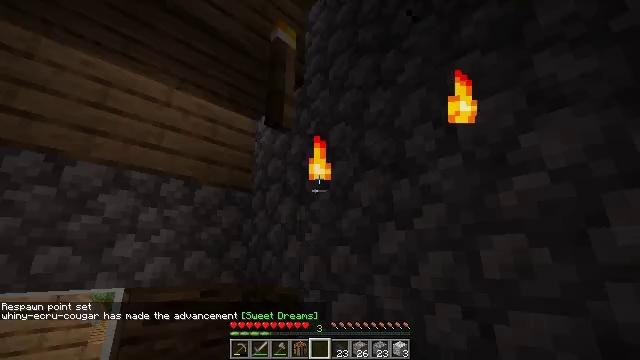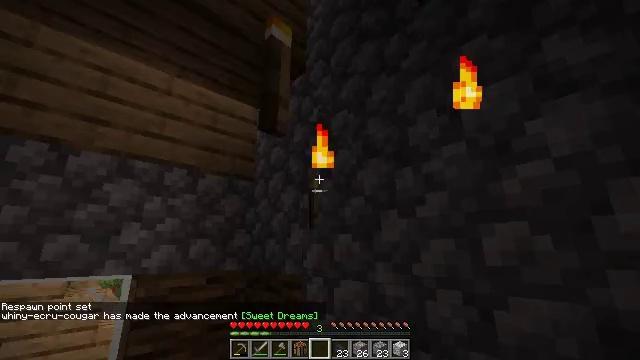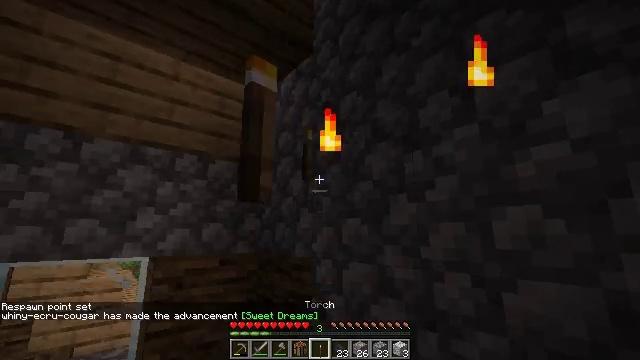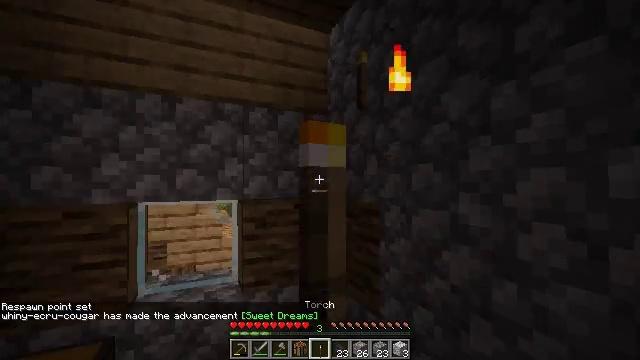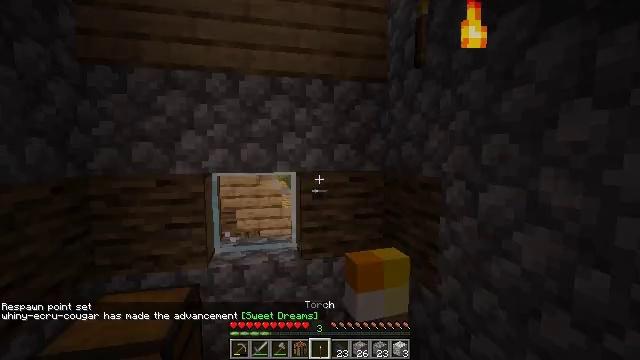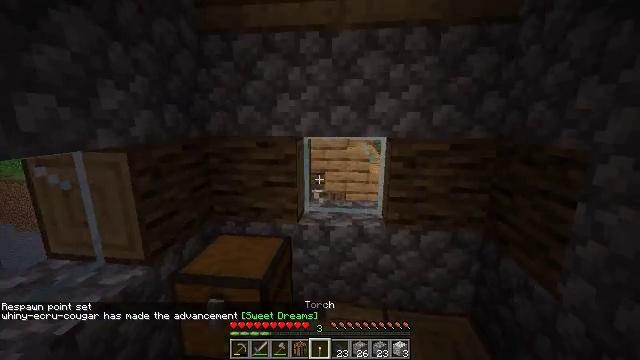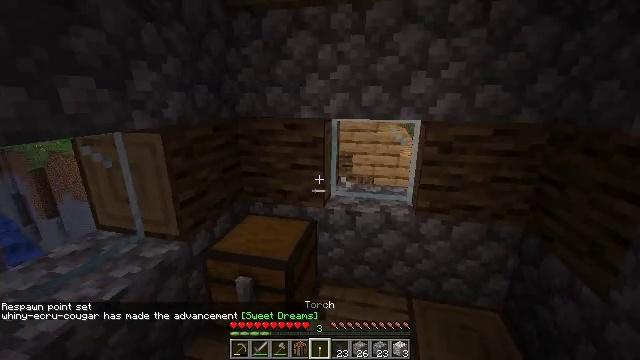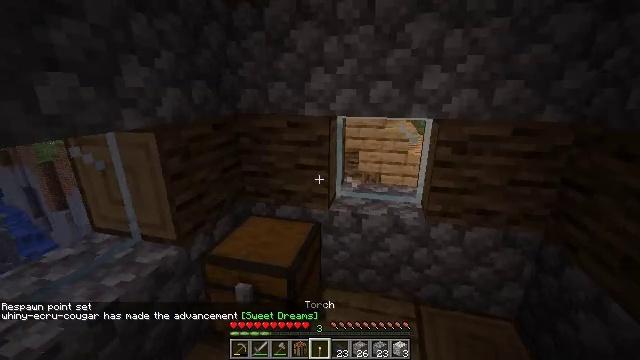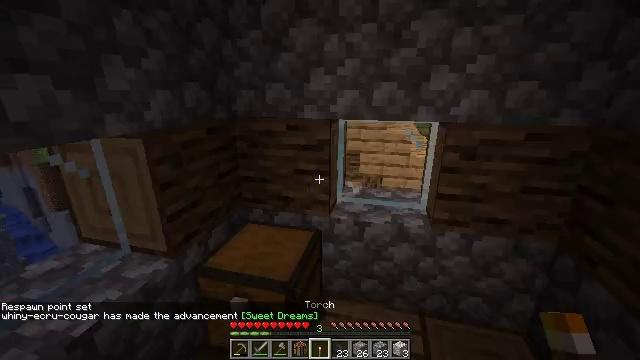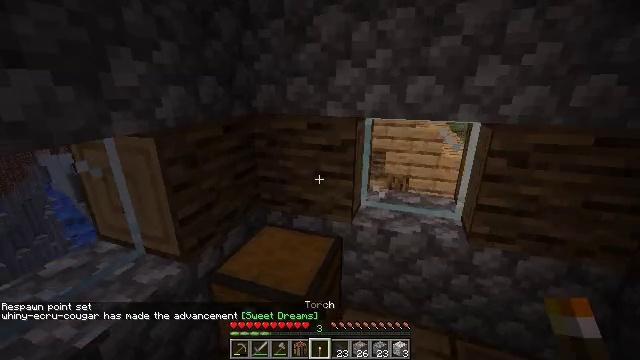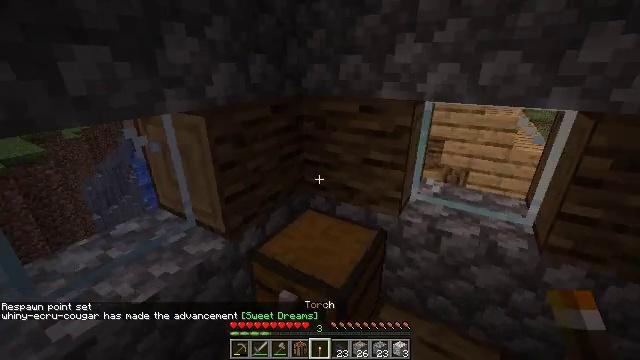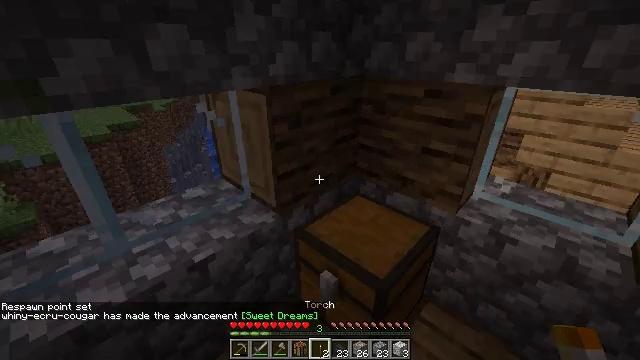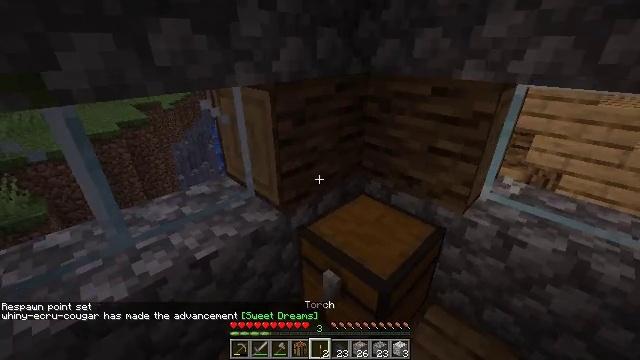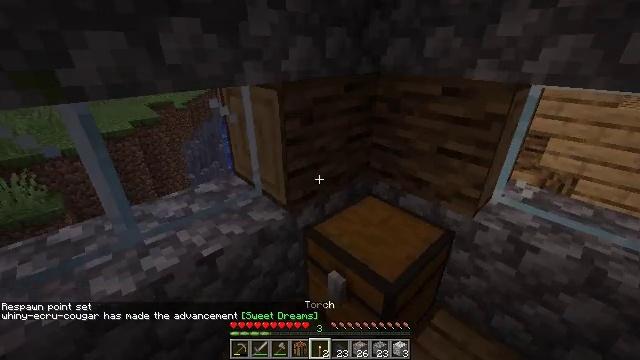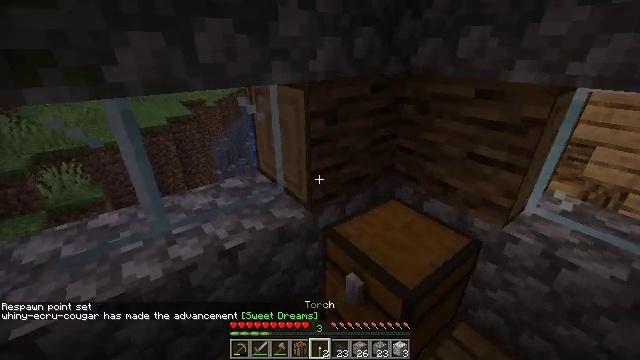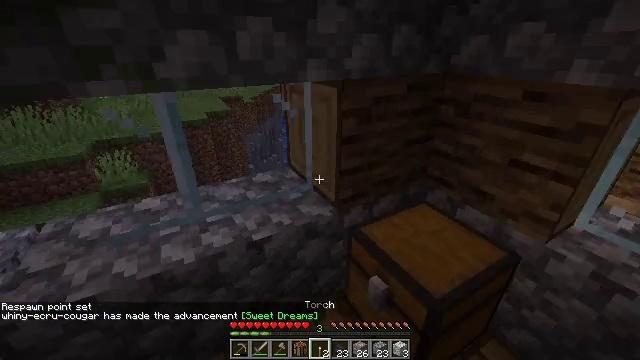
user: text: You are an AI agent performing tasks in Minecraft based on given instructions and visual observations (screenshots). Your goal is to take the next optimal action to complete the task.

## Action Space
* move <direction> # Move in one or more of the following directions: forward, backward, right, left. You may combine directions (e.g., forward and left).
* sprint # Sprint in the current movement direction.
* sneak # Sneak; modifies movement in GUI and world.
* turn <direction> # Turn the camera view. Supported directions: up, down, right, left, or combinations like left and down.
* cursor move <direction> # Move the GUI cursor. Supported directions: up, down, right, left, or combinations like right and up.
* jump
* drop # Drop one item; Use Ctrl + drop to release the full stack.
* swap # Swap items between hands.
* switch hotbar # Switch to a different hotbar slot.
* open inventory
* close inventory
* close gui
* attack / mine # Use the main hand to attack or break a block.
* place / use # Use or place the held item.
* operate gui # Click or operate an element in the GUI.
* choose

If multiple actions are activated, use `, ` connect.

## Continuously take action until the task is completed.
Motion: motion action
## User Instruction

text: Collect the yellow bed from its place.
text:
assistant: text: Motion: turn down
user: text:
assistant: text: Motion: turn left and down
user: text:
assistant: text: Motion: turn left and down
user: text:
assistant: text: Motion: turn left and down
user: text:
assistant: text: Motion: move forward, turn left and down
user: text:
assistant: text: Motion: move forward, turn left and down
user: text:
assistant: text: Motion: move forward, turn left and down
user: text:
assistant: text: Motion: move forward
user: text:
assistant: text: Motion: turn left and down
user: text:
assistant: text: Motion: turn left and down
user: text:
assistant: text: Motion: turn left and down
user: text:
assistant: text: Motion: turn left
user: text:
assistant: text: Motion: turn left
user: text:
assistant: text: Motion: turn left
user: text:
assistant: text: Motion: turn left
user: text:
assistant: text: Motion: turn left and down
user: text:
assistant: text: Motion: turn left and down
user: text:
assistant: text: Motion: move right, turn left
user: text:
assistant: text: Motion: move right, turn left and up
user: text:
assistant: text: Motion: move right, turn left and up
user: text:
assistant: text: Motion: move right, turn left and up
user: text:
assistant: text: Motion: turn left
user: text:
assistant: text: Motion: turn left
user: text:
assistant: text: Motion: no_op
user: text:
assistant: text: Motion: move left
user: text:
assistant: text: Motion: move left
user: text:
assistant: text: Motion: no_op
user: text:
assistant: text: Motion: no_op
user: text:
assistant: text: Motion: no_op
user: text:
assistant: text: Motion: turn right